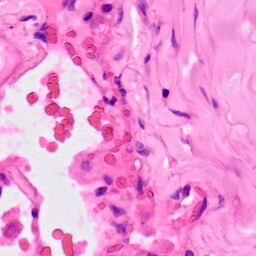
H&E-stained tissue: Lung